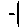
Label: line